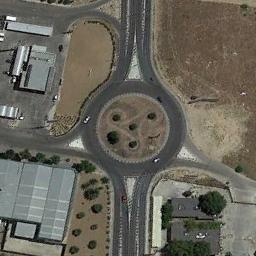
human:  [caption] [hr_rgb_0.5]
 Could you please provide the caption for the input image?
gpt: The roundabout is on the bare land next to buildings .

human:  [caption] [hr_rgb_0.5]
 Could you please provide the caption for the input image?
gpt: There are several buildings beside the roundabout .

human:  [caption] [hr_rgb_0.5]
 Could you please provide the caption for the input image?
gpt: The roundabout with four exits and entrances is surrounded by some buildings and a clearing .

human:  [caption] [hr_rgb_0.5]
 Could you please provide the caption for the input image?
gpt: There are several moving vehicles on the road at the roundabout, And there are some buildings and a large area of ​​farmland around the roundabout .

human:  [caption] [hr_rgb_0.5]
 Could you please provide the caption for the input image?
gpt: There are some buildings beside the roundabout .